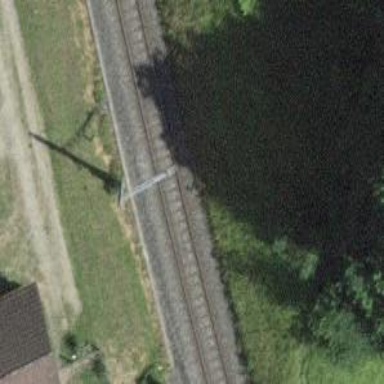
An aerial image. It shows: Single-track electrified railway with contact line.